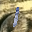
Label: 1